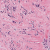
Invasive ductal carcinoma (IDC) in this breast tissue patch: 1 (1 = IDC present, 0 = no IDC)